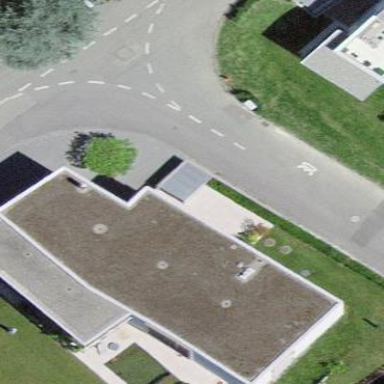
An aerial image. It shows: Building with flat roof.